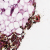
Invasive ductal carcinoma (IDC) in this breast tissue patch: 0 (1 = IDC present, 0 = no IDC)